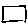
Label: square